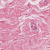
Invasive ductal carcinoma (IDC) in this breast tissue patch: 0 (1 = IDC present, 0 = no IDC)